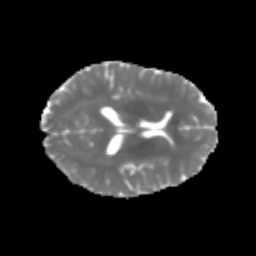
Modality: MD
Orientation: axial
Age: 23
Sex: male
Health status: healthy